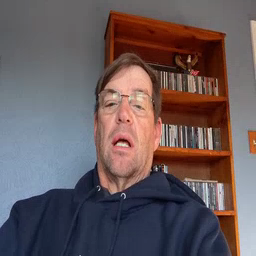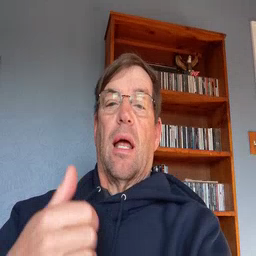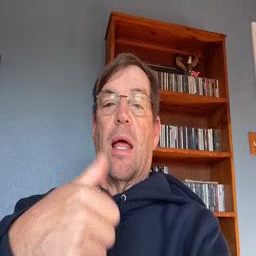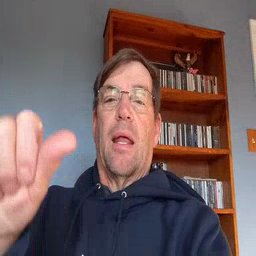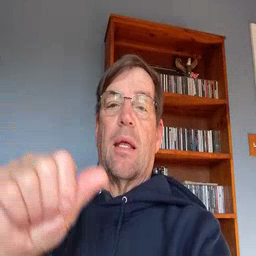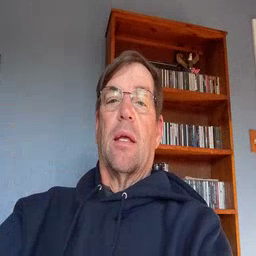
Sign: any